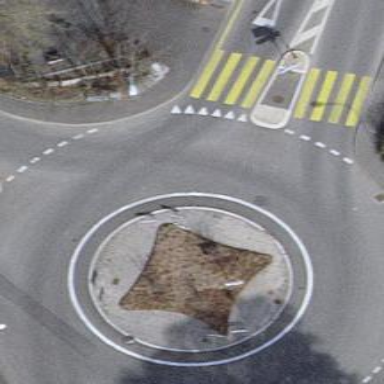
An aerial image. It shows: Asphalt road that is secondary route leading to roundabout.